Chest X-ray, PA view. Patient: 69 years old, sex M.
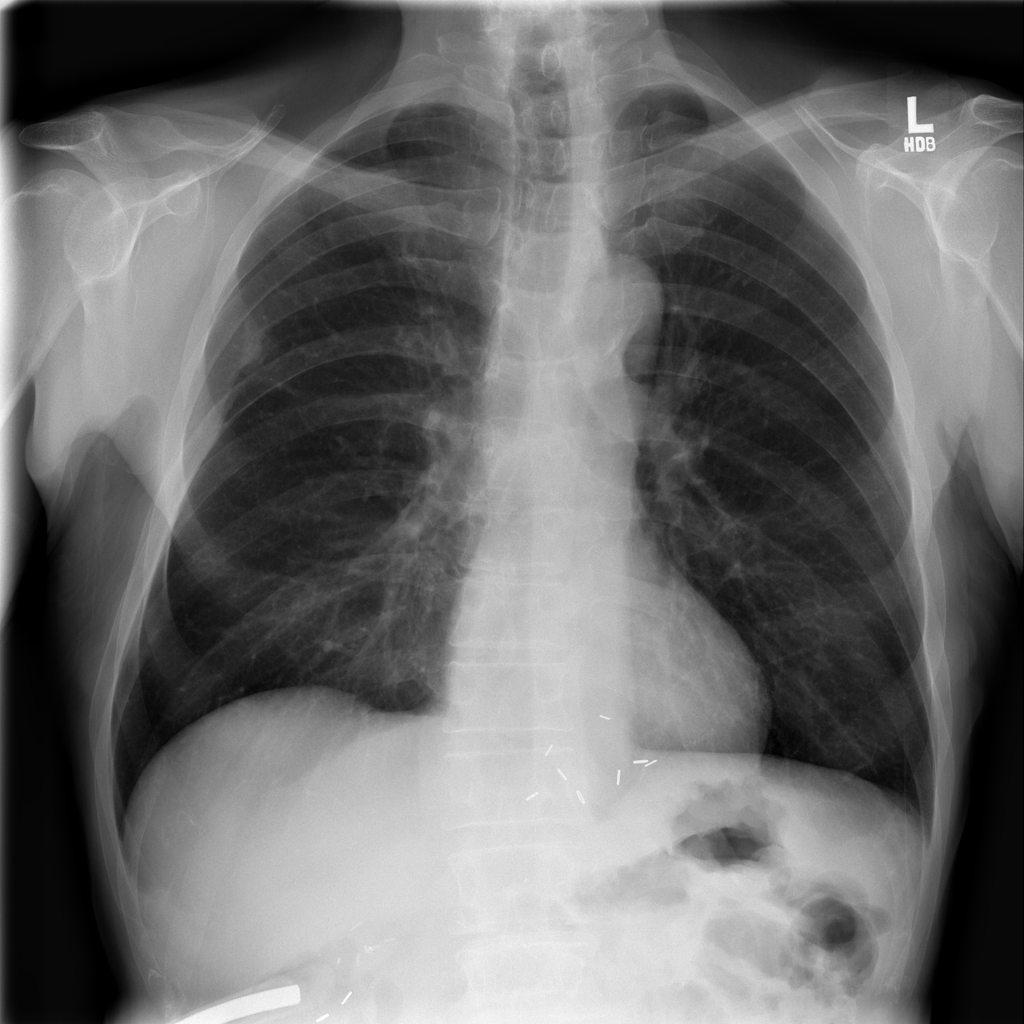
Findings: Infiltration, Nodule, Pleural_Thickening